Question: I use function to solve Huffman coding algorithm but the function take string variable as data but i want it to take array when i write 'array.ToString()' the function out print some unneeded result because i put array no variable.
this is function code
'''
public static void GenerateCode(Node parentNode, string code)
{
if (parentNode != null)
{
GenerateCode(parentNode.leftChild, code + "0");
if (parentNode.leftChild == null && parentNode.rightChild == null)
Console.WriteLine(parentNode.data + "{" + code + "}");
GenerateCode(parentNode.rightChild, code + "1");
}
}
'''
This is my calling for the function in the main:
'''
GenerateCode(parentNode1,array.ToString());
'''
This is photo with the result:

I need don't show 'System.Int[]'
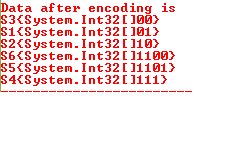
Answer: The problem is that 'array.ToString()' isn't overridden by the language. Instead, you probably want to use another function, like <URL>:
'''
GenerateCode(parentNode1, string.Concat(array));
'''
The result you were getting is because the default implementation of 'ToString()' (<URL> prints out type information.
---
Although if you do have control over the 'GenerateCode' method, I would strongly suggest modifying its parameter type to accept an <URL> or array. Converting to a 'string', unless necessary, will lose some major benefits of strong-typing. I would make that conversion the method, not before it. That will allow you to change the implementation later on without worrying about what parameters you pass.
Furthermore, I'd be tempted to write your values to a 'StringBuilder' rather than the console, since that will be way more useful in a majority of real-world applications.
'''
public static void GenerateCode(StringBuilder builder, Node parentNode, IEnumerable<int> values)
{
if (parentNode != null)
{
GenerateCode(builder, parentNode.leftChild, Concat(values, 0));
if (parentNode.leftChild == null && parentNode.rightChild == null)
builder.AppendLine(string.Format("{0}{{{1}}}", parentNode.data, string.Concat(values));
GenerateCode(builder, parentNode.rightChild, Concat(values, 1));
}
}
private static IEnumerable<T> Concat(IEnumerable<T> coll, T obj)
{
foreach (var v in coll)
yield return v;
yield return obj;
}
'''
Then you can call it, of course, like this.
'''
StringBuilder builder = new StringBuilder();
GenerateCode(builder, parentNode1, array);
Console.Write(builder.ToString());
'''